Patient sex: M
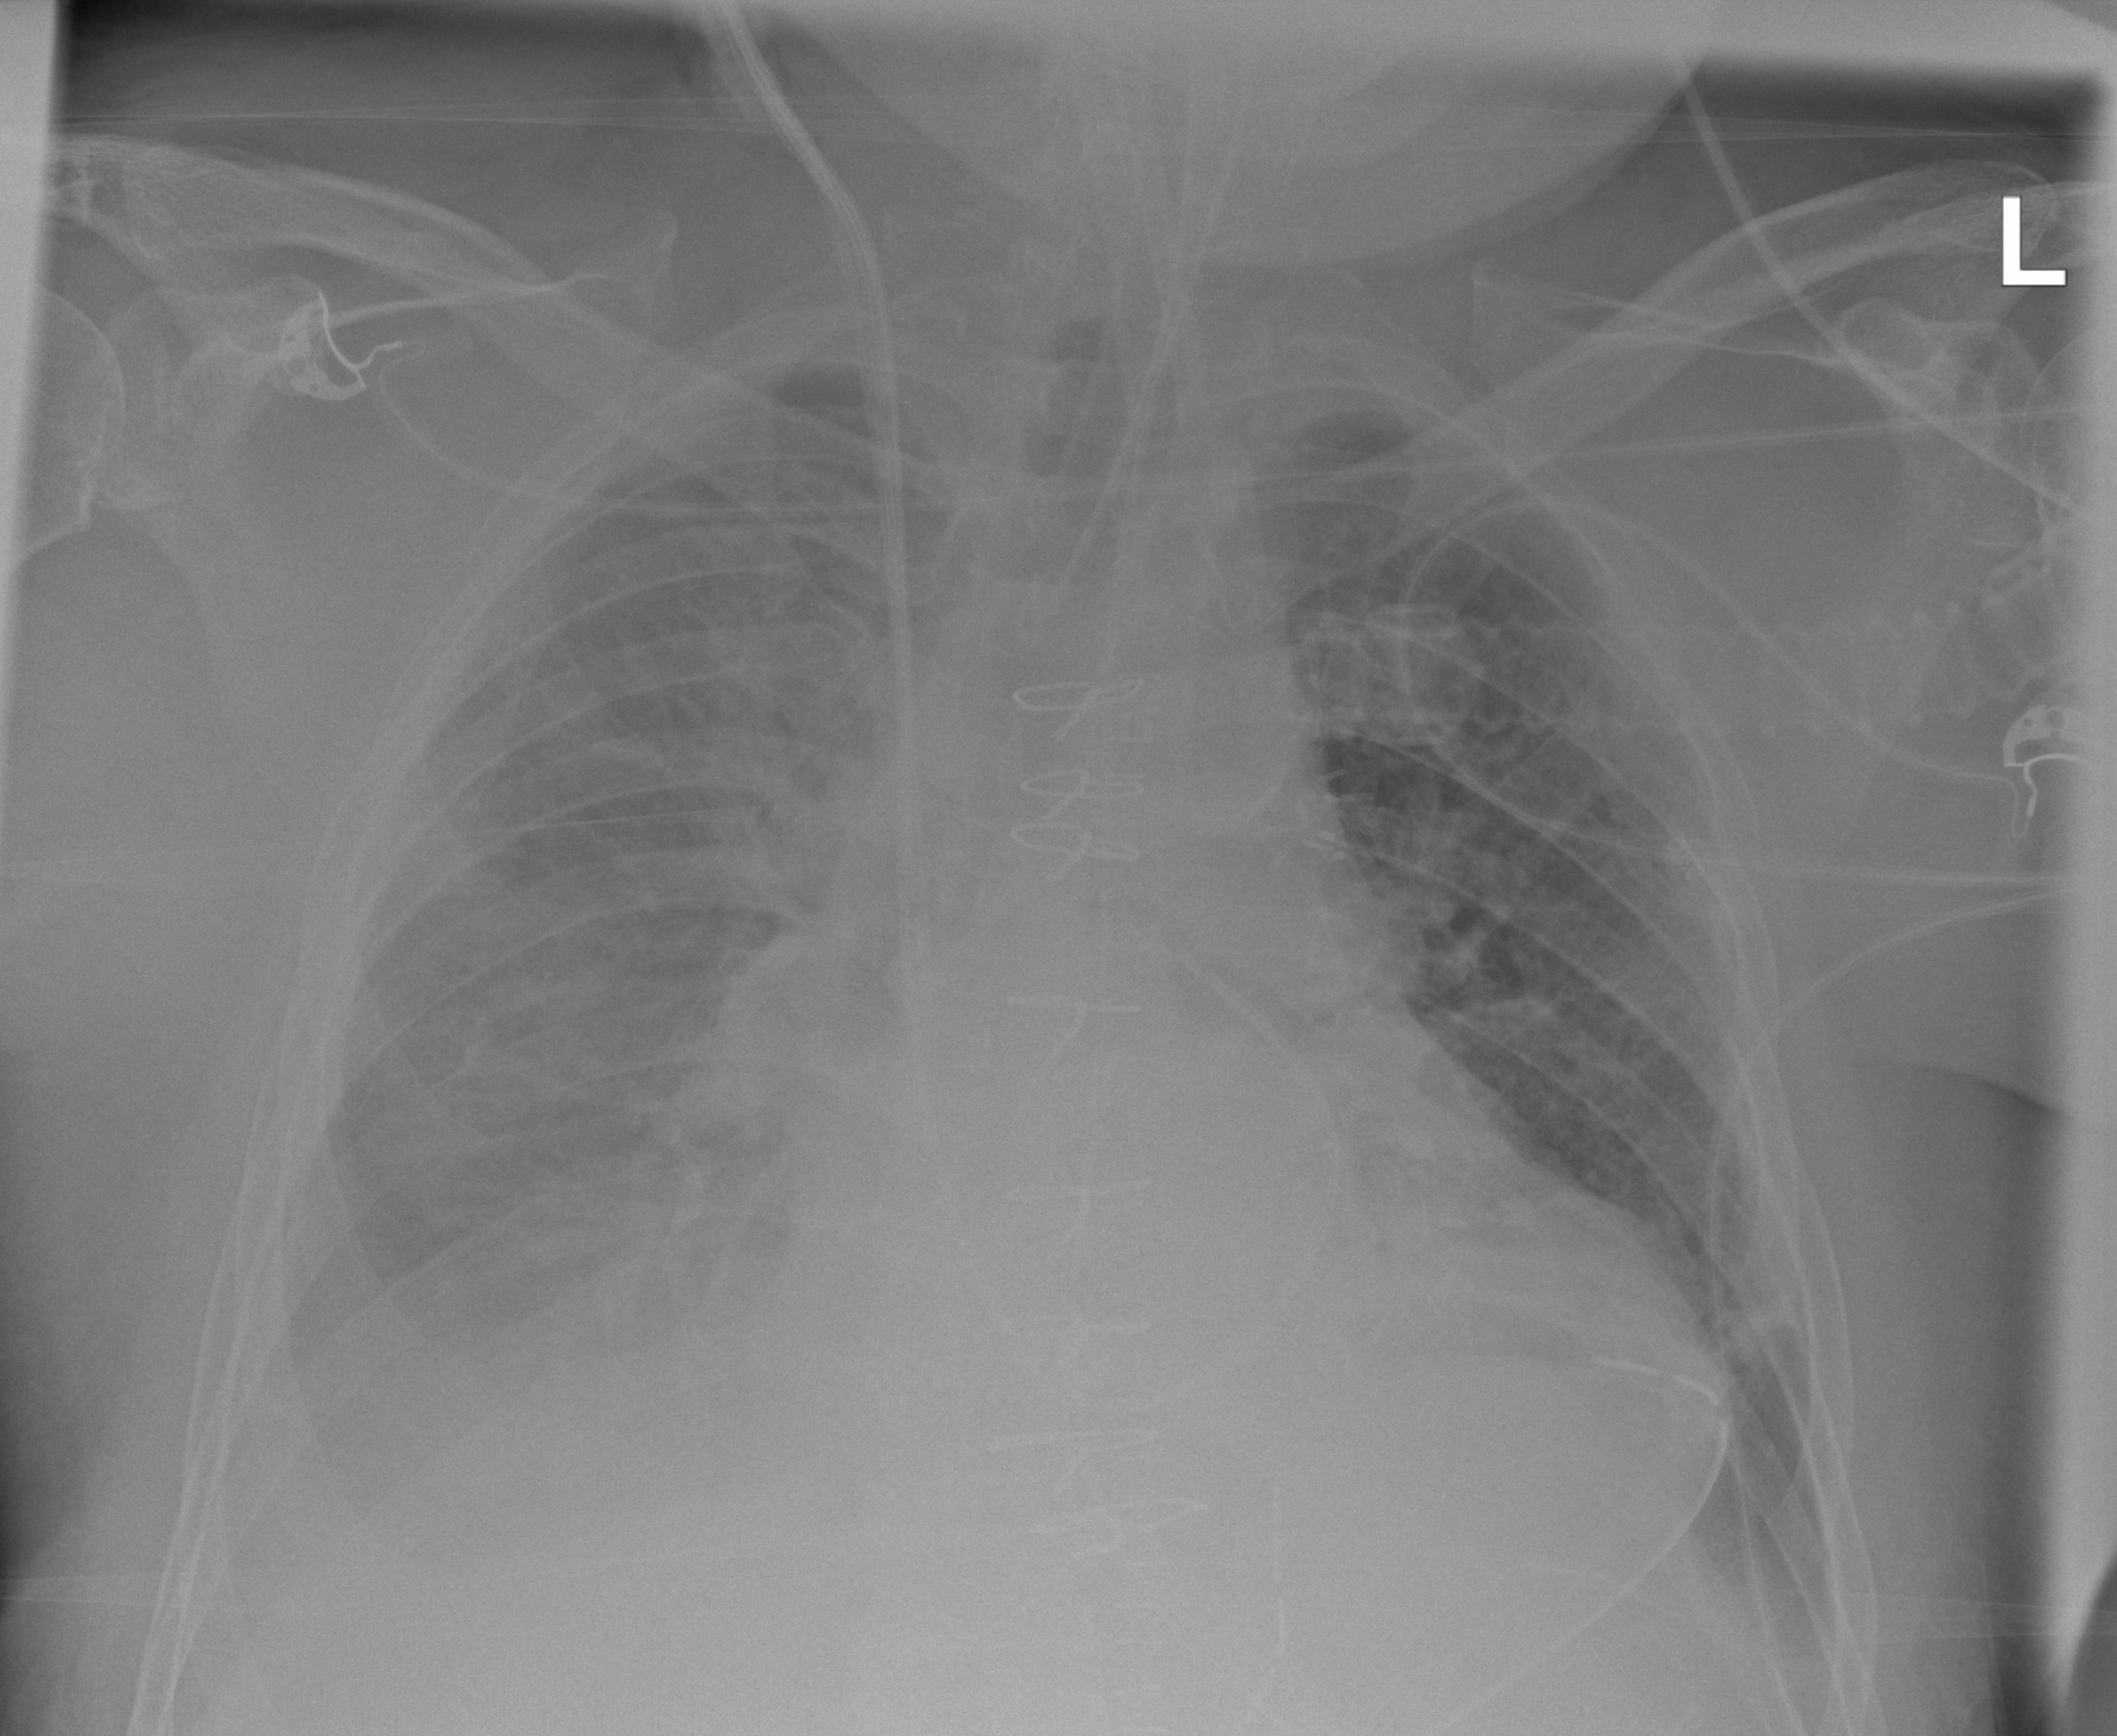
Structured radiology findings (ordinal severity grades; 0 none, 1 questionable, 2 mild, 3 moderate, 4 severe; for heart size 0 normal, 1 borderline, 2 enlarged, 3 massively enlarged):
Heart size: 1
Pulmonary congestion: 2
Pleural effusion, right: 2
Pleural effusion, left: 2
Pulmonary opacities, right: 2
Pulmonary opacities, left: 2
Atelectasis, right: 2
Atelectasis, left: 2